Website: lowes
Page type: account-dashboard
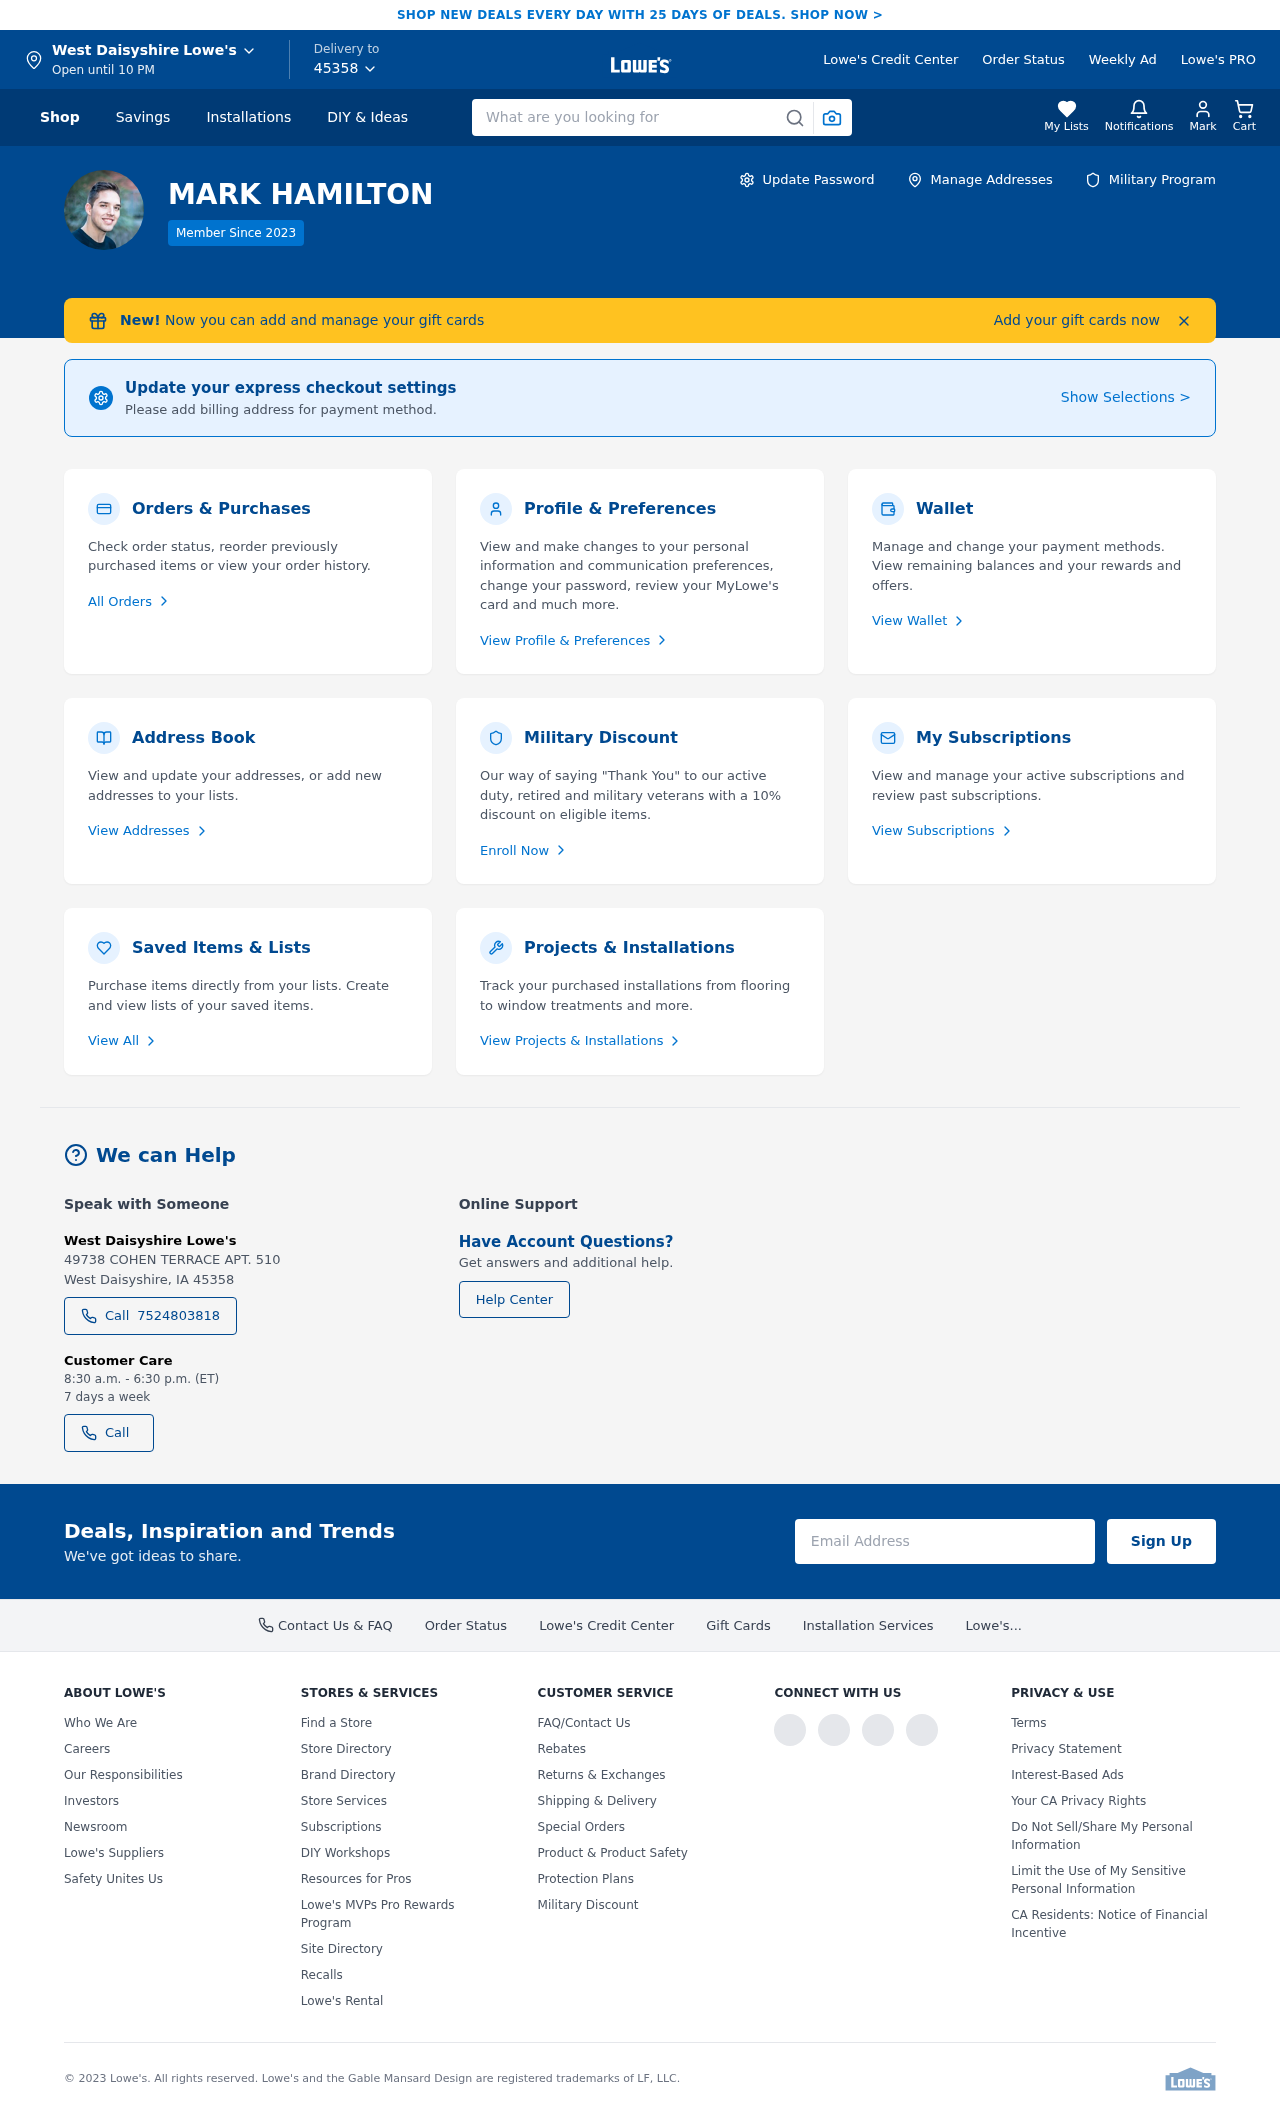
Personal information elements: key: PII_CITY
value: West Daisyshire
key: PII_FIRSTNAME
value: Mark
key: PII_FULLNAME
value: MARK HAMILTON
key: PII_PHONE
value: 7524803818
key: PII_POSTCODE2
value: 45358
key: PII_CITY2
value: West Daisyshire
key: PII_STREET2
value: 49738 COHEN TERRACE APT. 510
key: PII_CITY_STATE_ZIP2
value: West Daisyshire, IA 45358
Search elements: key: HEADER_SEARCH
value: What are you looking for